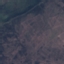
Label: HerbaceousVegetation